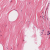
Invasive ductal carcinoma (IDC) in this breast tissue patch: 0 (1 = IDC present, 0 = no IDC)